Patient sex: F
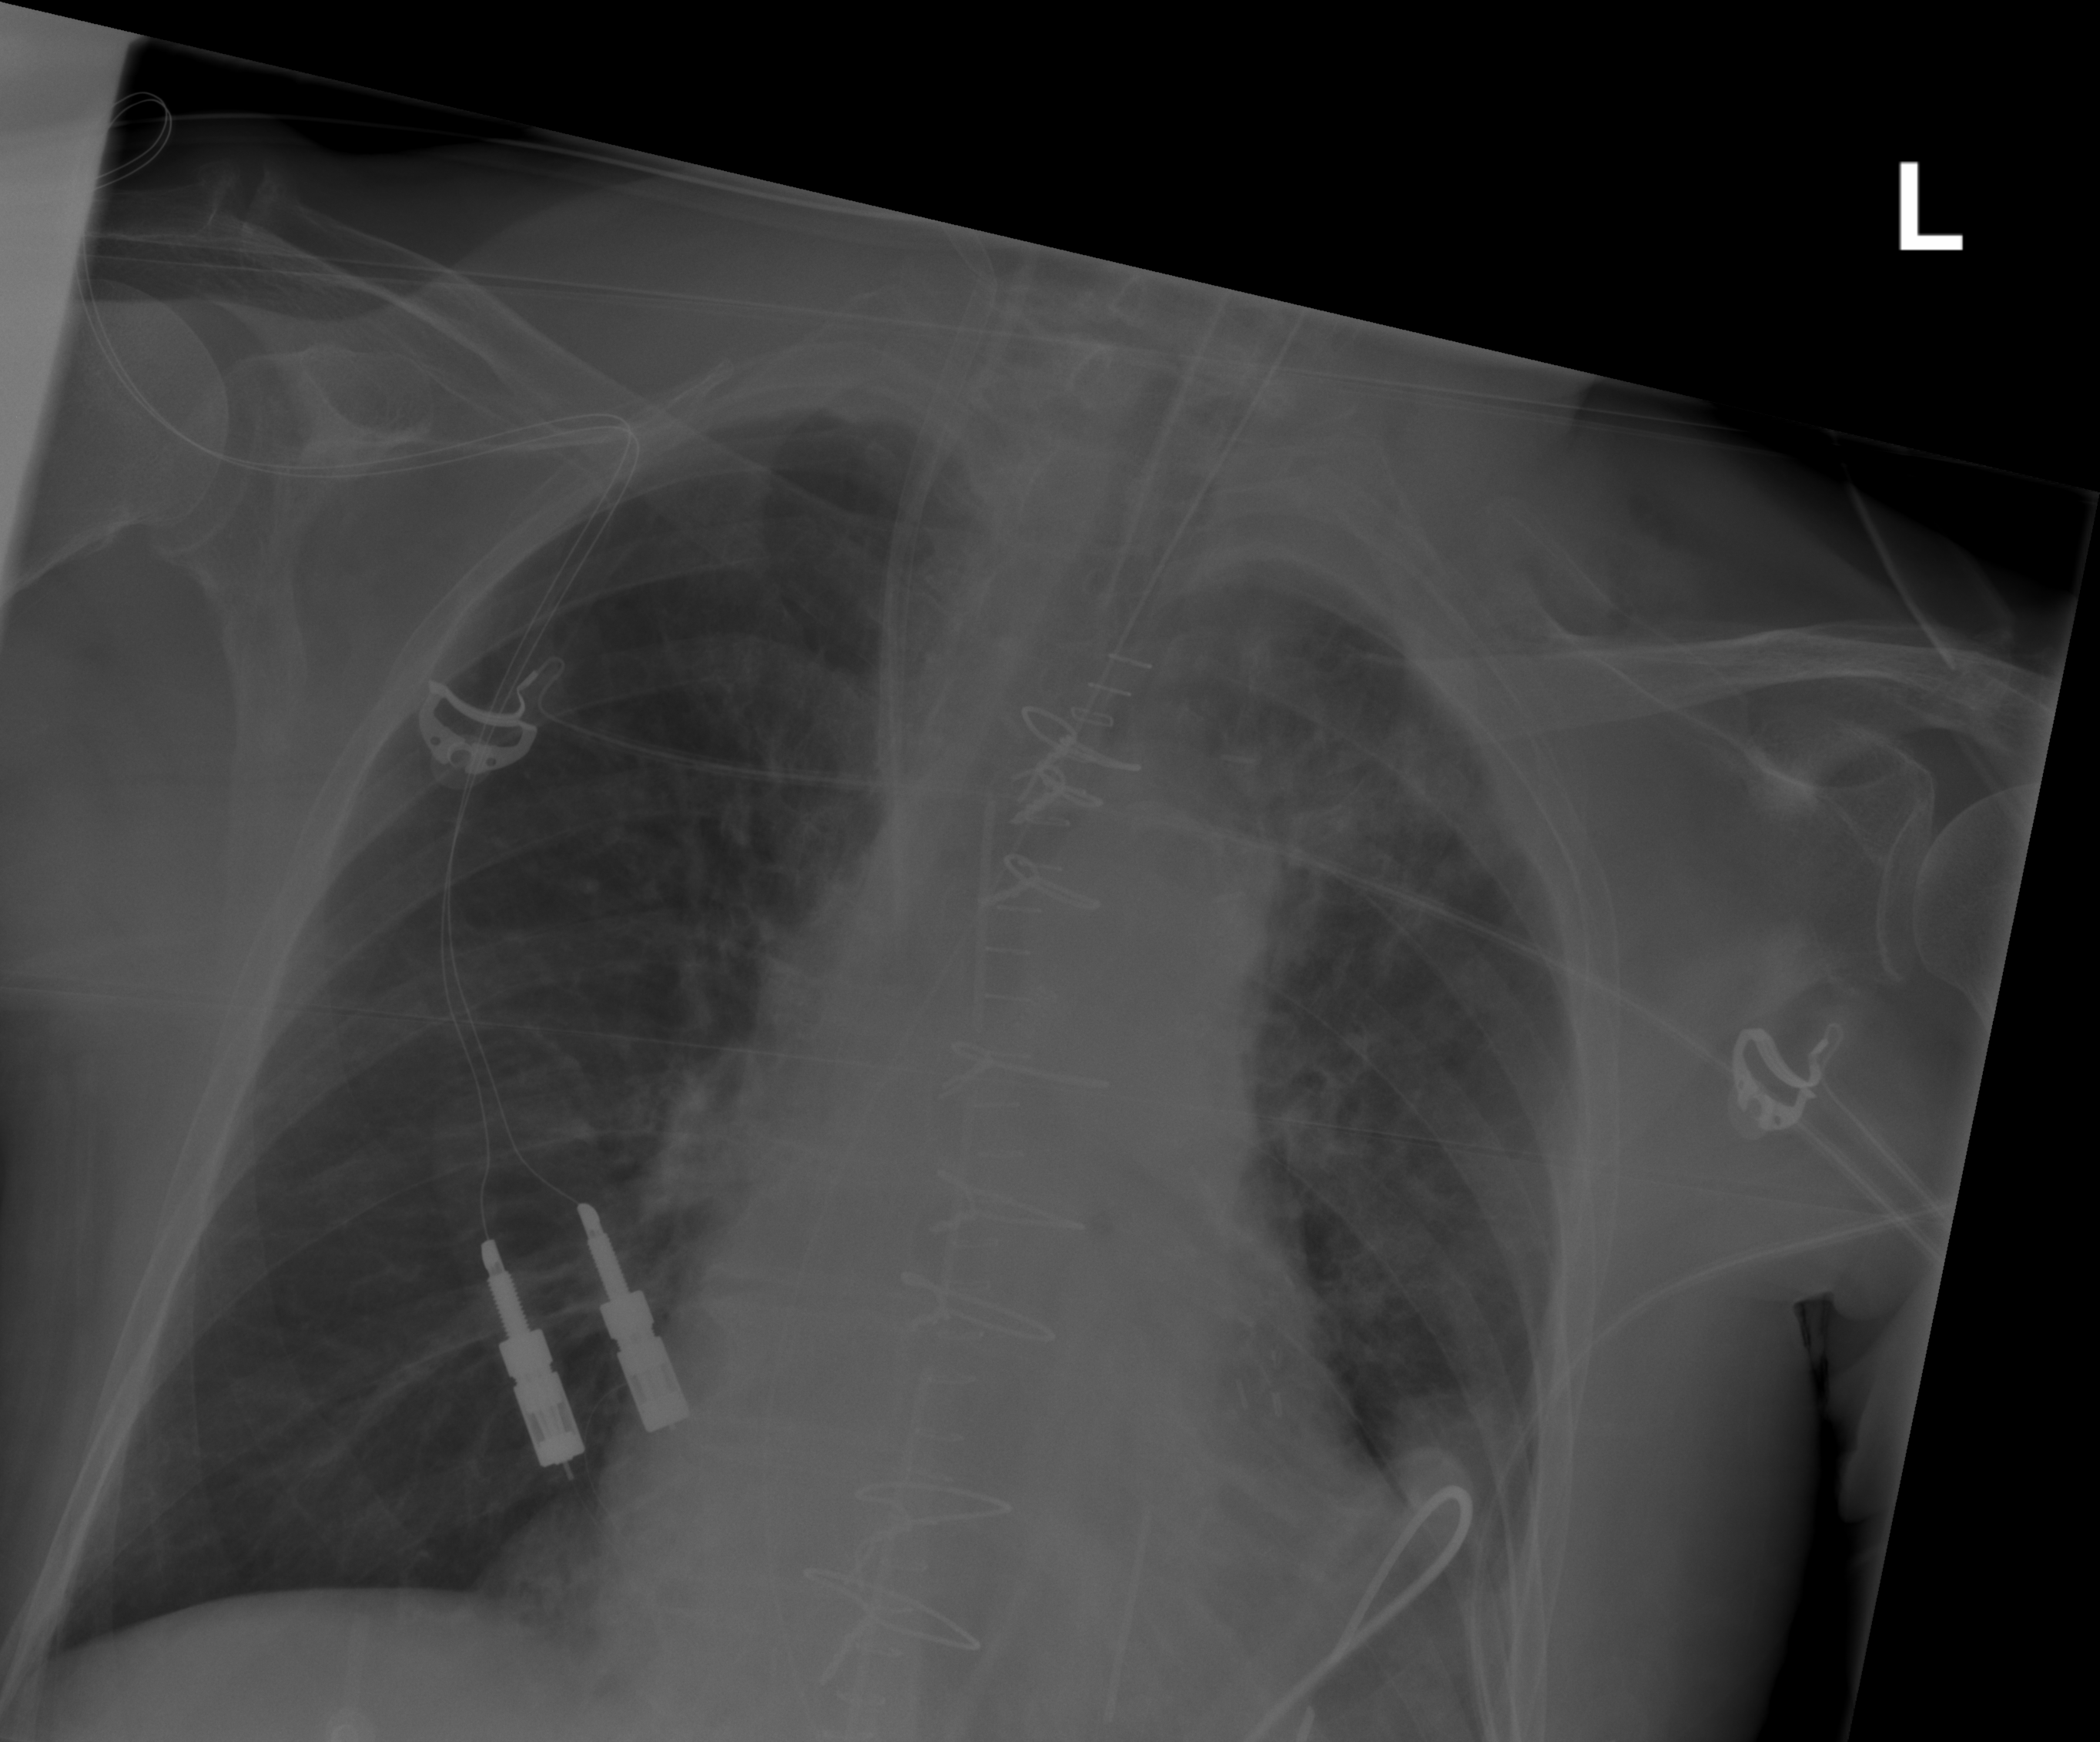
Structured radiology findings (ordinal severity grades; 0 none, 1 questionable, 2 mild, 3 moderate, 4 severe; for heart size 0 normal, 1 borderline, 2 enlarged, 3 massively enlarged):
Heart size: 2
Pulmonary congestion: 0
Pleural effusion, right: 0
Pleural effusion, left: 0
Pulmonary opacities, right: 0
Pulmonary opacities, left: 2
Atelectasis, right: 0
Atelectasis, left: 2